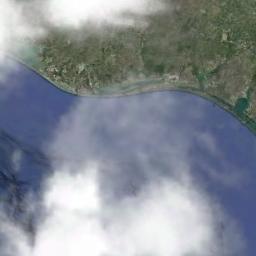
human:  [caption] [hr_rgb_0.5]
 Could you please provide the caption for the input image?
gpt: The stratus clouds are located above the sea and the land covered by dense vegetation .

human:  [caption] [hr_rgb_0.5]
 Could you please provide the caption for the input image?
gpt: There is a little thin cloud above the brown farmland .

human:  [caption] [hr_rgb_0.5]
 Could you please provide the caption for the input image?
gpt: The white cloud is above green land and blue sea .

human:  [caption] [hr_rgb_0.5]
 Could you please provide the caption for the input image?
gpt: Large white clouds on green land and blue sea .

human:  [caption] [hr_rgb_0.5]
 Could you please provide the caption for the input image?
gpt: There are sparse white clouds over a coast .